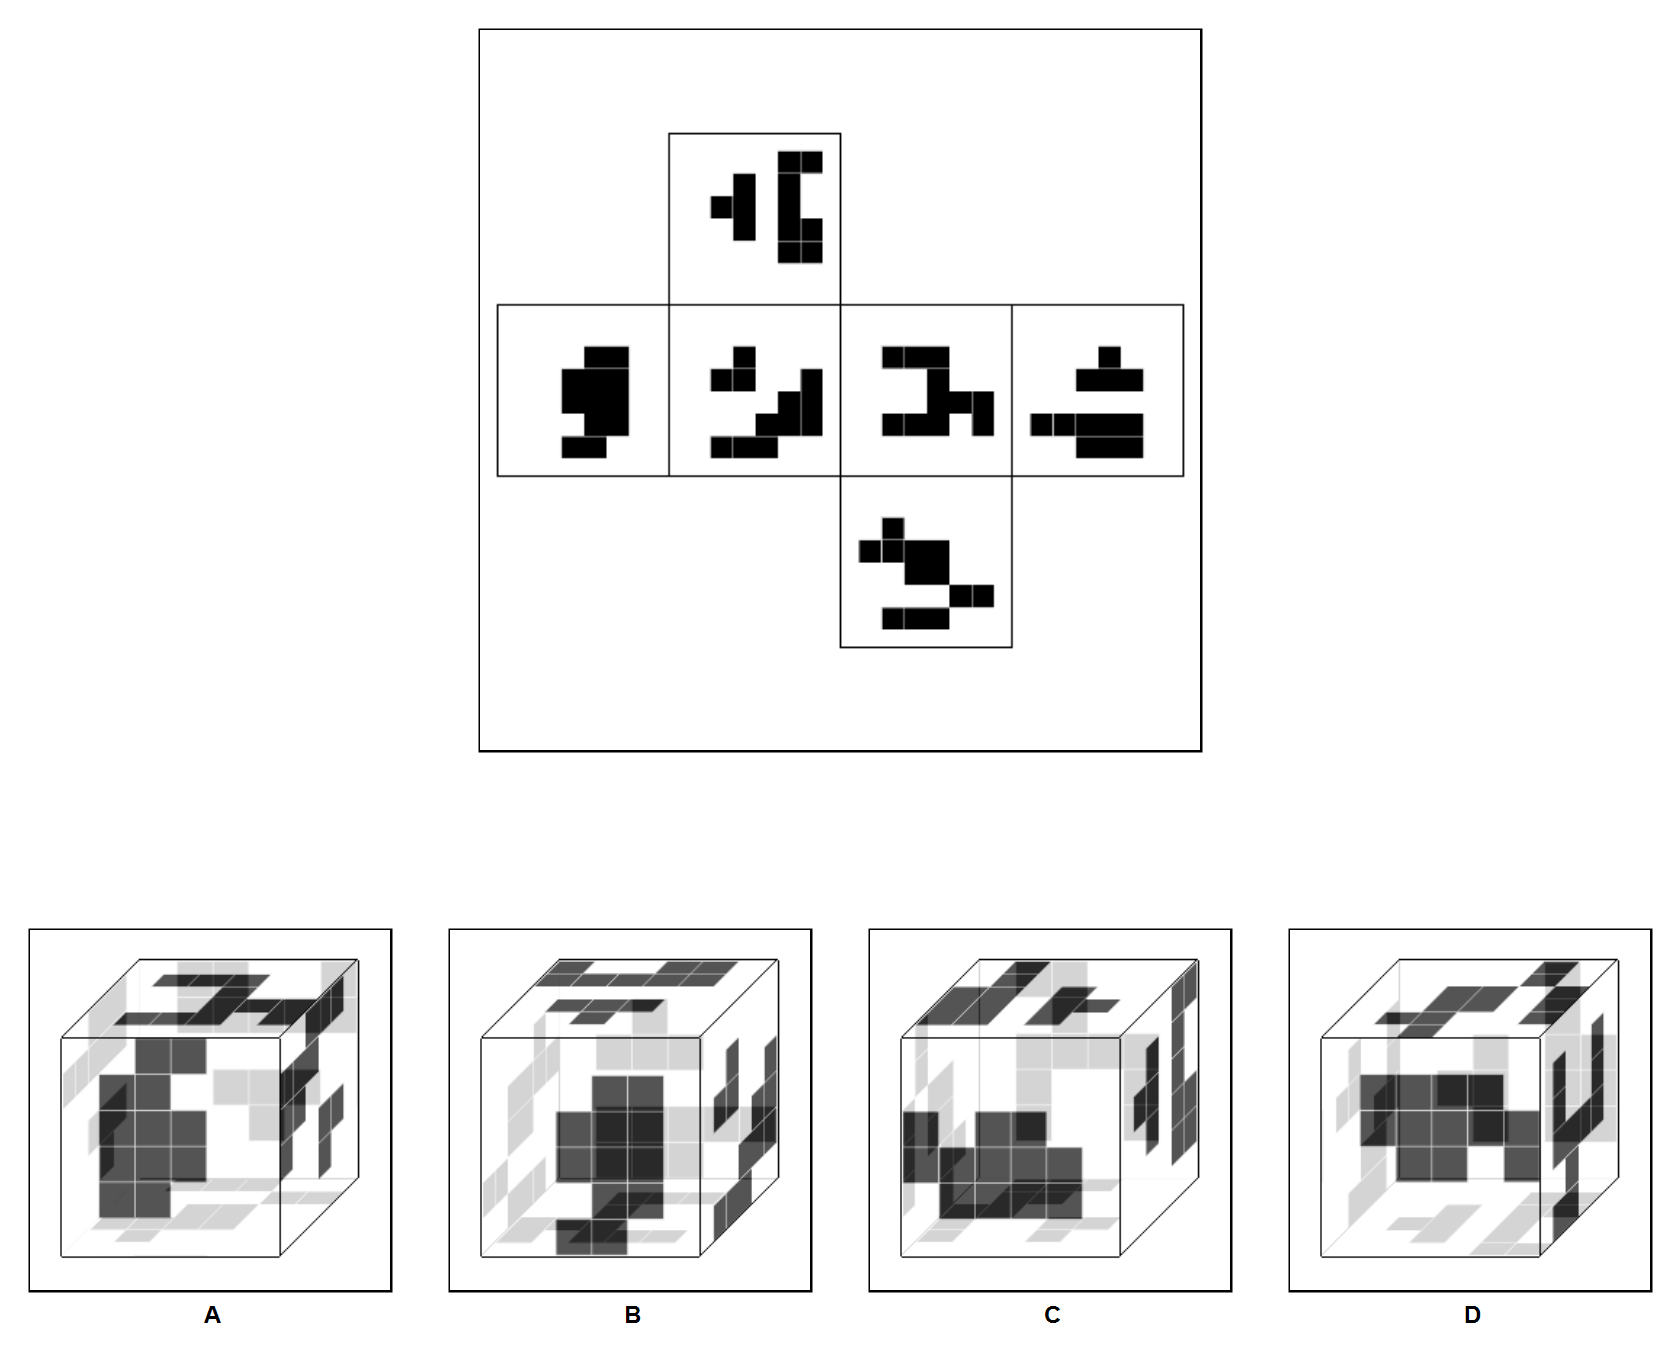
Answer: C